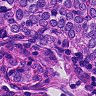
Metastatic tissue present: yes